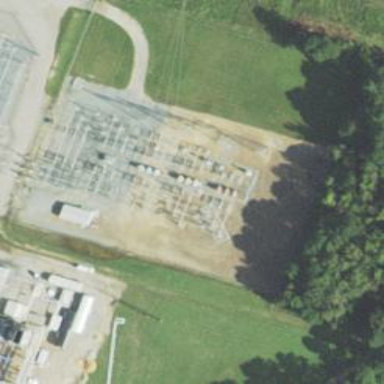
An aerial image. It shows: Switch for power supply.